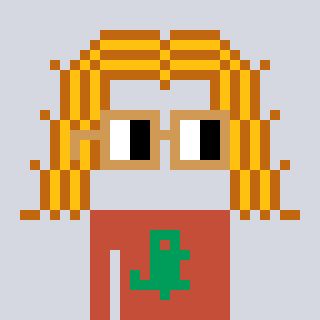
a pixel art character with square brown glasses, a hair-shaped head and a rust-colored body on a cool background